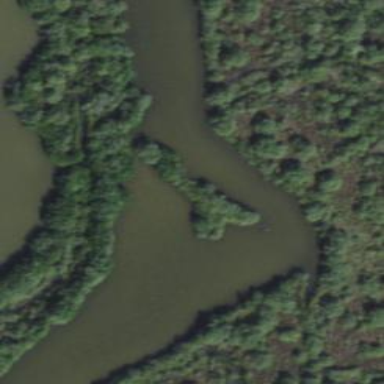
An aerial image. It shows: Beautiful mangrove wetland area.